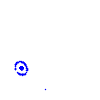
Particle: kaon